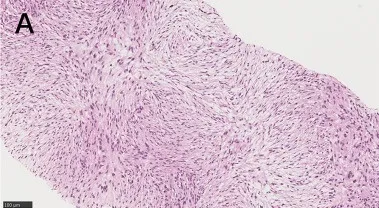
The needle core biopsies of the malignant peripheral nerve sheath tumor. (A) Medium-power image of the tumor area shows spindle-cell tumors with dense arrangement and fascicular hyperplasia (hematoxylin-eosinx200).
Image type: pathology (h&e)